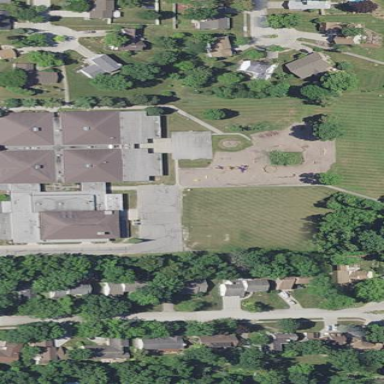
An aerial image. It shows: School.